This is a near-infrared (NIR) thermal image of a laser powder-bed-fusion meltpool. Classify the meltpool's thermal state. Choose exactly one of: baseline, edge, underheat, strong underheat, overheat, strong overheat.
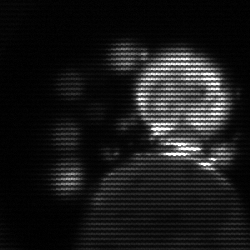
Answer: baseline